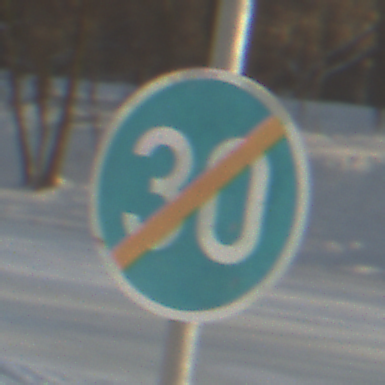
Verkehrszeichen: EndeMindestgeschwindigkeit
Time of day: MorningAfternoon
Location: Outdoor (Suburban)
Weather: PartlyCloudy
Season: NotSpecified
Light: Natural